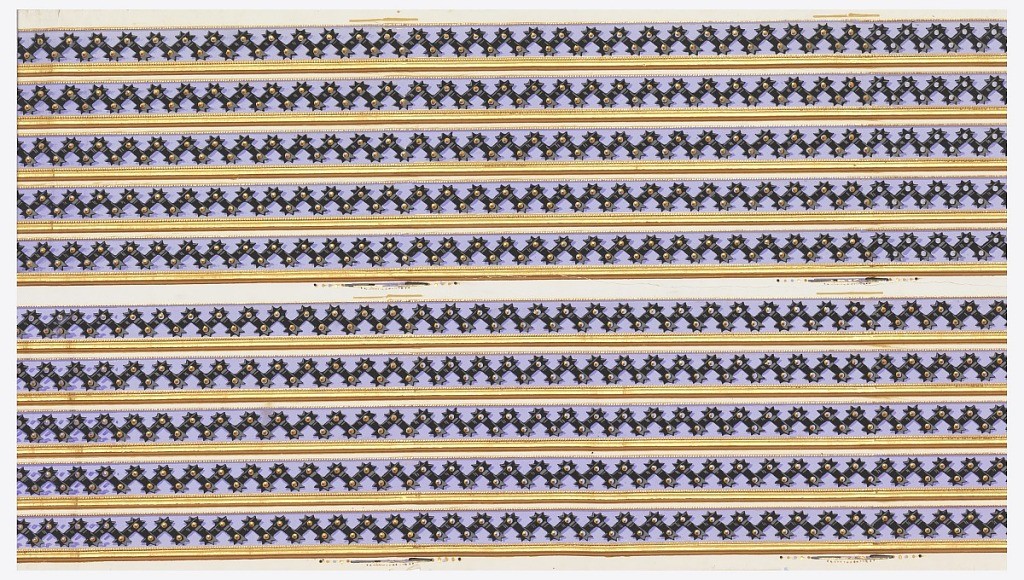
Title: Border
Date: ca. 1850
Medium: Block-printed
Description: Resembles cut black ribbon tacked down, printed in lavender, gold and black.